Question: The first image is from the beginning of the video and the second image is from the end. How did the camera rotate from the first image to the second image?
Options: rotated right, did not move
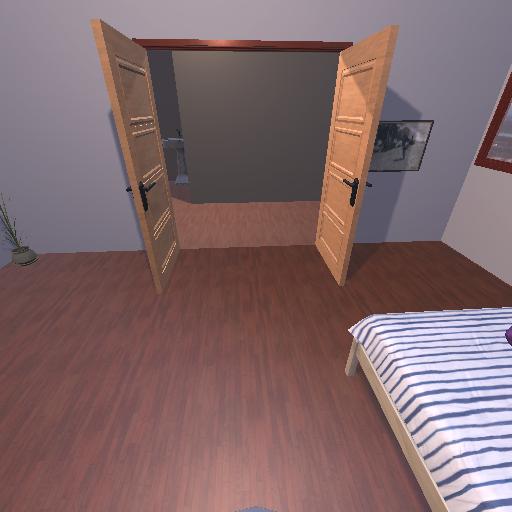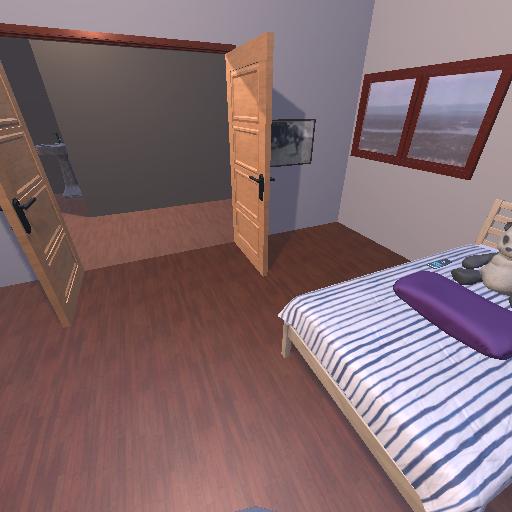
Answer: rotated right